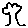
Label: tree